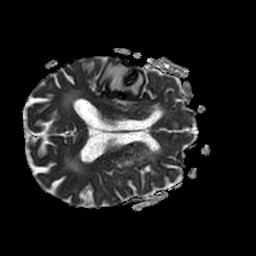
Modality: ADC
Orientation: axial
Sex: female
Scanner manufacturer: philips
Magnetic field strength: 1.5 T
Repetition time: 3.4 s
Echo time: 0.06922 s